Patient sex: M
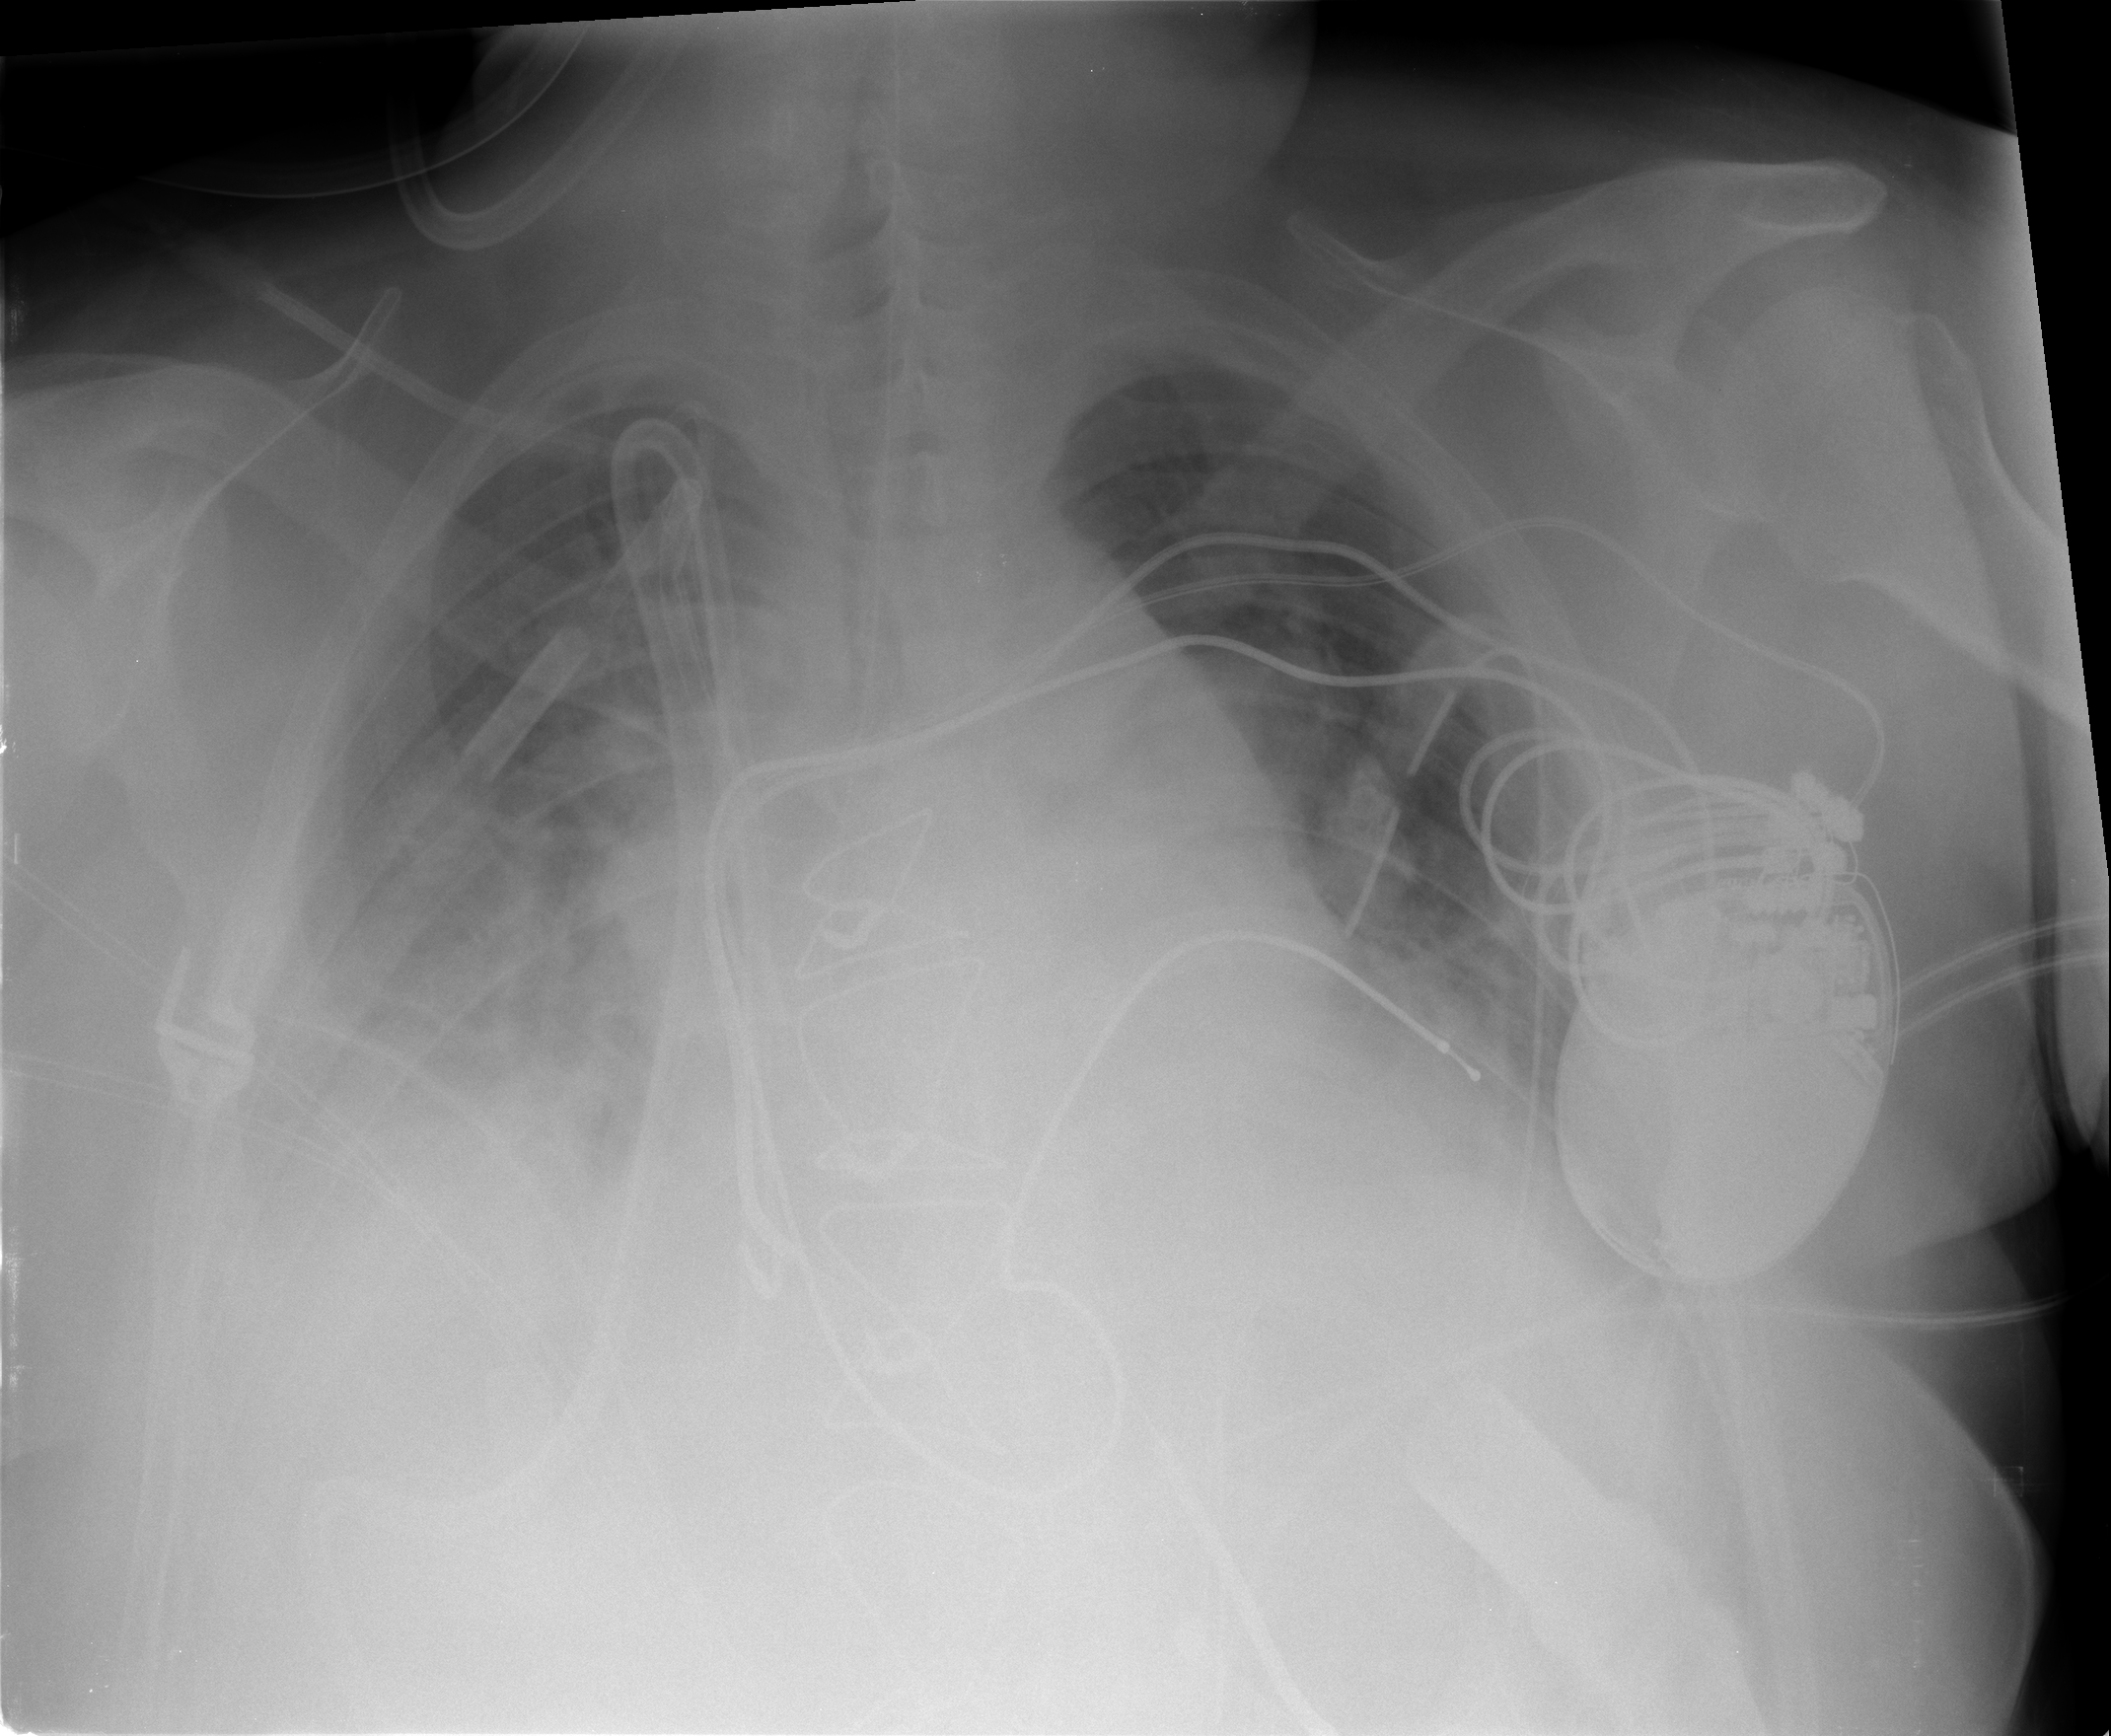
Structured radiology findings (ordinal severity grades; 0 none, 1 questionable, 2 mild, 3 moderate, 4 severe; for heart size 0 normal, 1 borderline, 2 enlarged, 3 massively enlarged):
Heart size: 2
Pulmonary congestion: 0
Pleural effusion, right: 3
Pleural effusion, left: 2
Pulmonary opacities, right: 0
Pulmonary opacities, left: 0
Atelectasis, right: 0
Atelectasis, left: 0